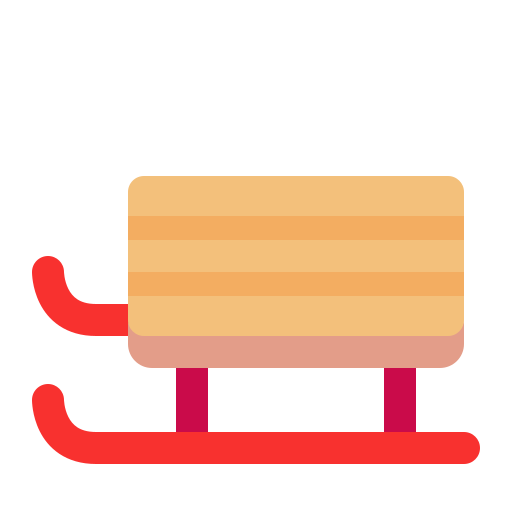
sled flat